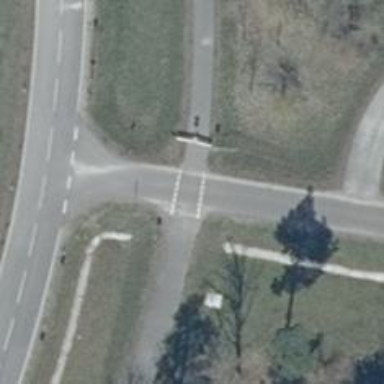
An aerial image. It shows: Asphalt path.